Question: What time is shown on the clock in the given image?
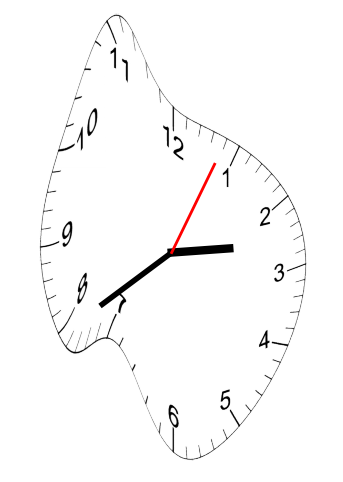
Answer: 02:39:04